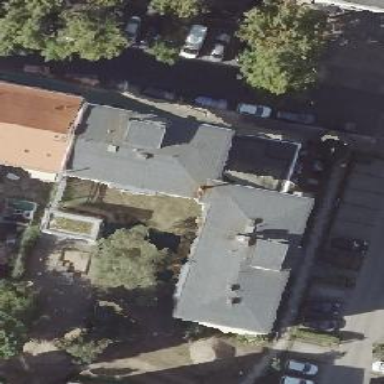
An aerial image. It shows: Residential building with hipped roof.